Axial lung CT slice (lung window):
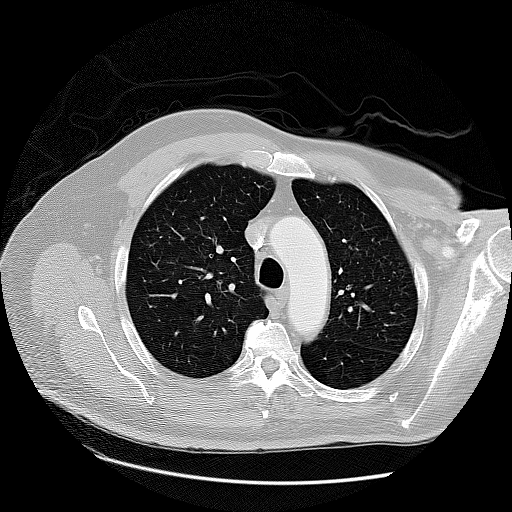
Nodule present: no